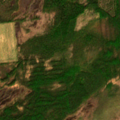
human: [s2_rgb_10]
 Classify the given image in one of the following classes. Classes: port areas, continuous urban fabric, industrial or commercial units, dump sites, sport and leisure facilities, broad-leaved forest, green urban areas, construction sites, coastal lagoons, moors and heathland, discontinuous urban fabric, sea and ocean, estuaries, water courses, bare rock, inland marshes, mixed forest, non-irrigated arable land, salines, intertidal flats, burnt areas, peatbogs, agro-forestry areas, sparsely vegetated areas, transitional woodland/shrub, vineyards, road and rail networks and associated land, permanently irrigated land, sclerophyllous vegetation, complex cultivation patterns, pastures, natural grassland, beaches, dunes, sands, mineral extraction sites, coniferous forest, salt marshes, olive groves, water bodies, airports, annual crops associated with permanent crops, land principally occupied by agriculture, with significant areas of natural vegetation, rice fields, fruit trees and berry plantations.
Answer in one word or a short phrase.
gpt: non-irrigated arable land, mixed forest, transitional woodland/shrub, peatbogs